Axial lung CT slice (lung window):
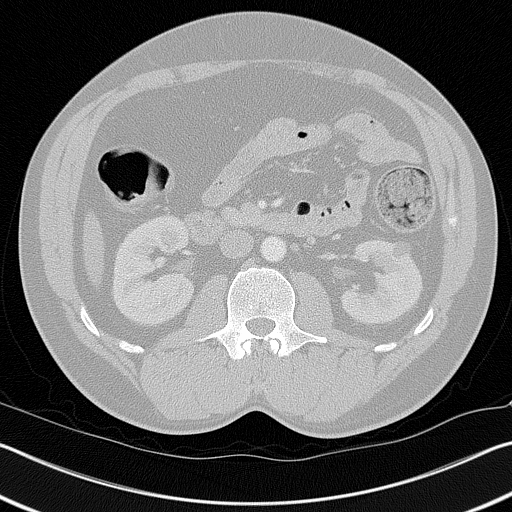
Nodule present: no